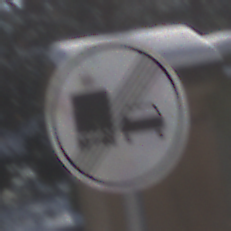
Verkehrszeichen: EndeUeberholverbotKraftfahrzeuge
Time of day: MorningAfternoon
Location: Outdoor (Special)
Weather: Clear
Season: Winter
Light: Natural